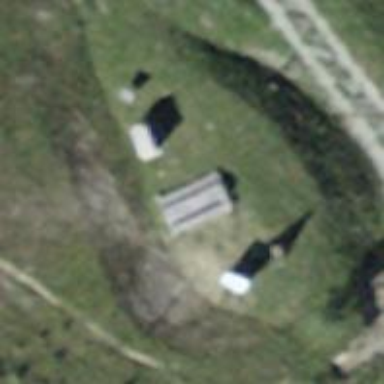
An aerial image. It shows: Bench for seating.